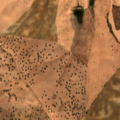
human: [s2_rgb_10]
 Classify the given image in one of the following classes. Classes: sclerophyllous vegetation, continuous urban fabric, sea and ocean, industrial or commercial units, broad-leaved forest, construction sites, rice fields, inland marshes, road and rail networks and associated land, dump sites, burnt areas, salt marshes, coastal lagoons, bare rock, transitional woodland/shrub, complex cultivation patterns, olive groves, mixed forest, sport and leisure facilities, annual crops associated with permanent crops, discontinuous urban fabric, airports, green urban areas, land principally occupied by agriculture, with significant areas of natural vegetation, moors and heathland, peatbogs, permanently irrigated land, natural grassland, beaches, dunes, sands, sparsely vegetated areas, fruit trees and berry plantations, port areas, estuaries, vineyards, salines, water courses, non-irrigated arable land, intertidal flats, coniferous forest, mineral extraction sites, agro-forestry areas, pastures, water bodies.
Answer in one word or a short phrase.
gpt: non-irrigated arable land, agro-forestry areas